Question: I want to know if is possible to change the timeout of alert popup of "Bluetooth Pairing Request". I couldn't find anything related to this.

Thanks!
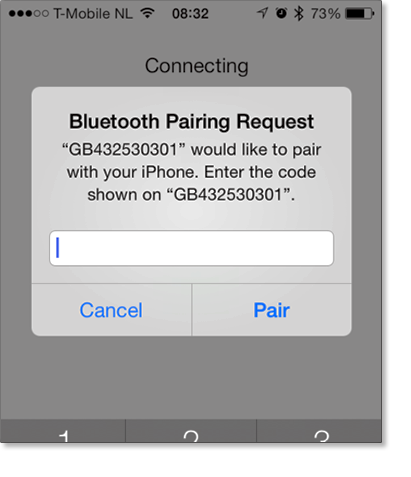
Answer: Sadly the pairing process is completely controlled by iOS. There is no setting or parameter you could change.